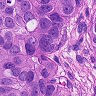
Metastatic tissue present: yes